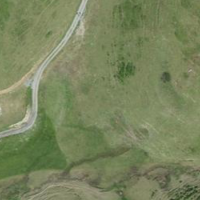
EUNIS habitat code: 23
Species observed at this site:
Dactylorhiza majalis
Caltha palustris